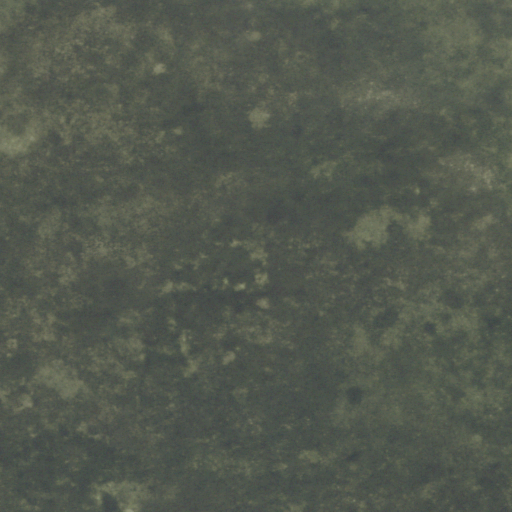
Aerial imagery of bar in Florida named Dildo Key Bank containing only open water